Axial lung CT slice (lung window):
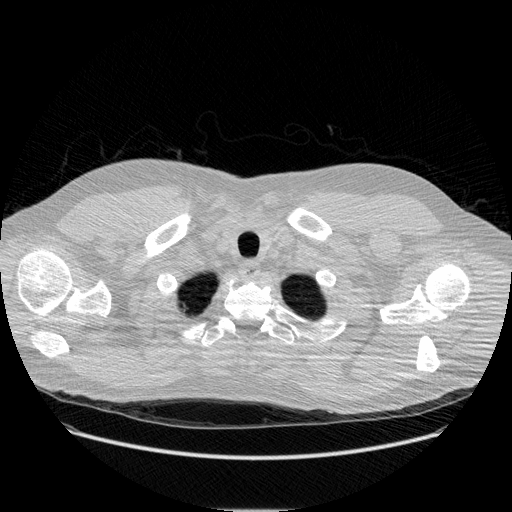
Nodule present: no